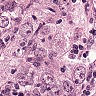
Metastatic tissue present: yes